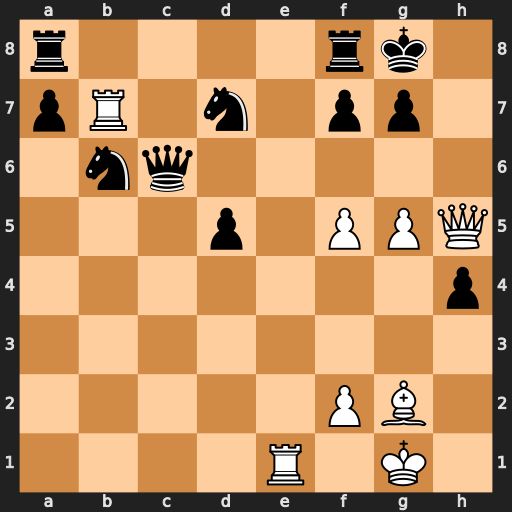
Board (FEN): r4rk1/pR1n1pp1/1nq5/3p1PPQ/7p/8/5PB1/4R1K1
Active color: w
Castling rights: -
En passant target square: -
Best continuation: g6 fxg6 fxg6 Qxg6 Qxg6